The picture encodes a bearing's raw vibration samples as pixel intensities in a 2-D grid. Determine the bearing's health state. Answer with exactly one of: normal, inner_race, outer_race, ball.
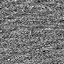
Answer: normal